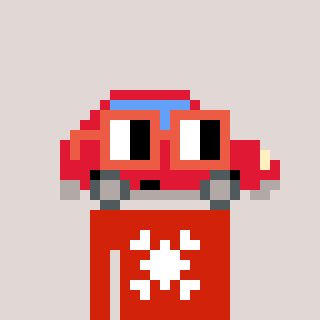
a pixel art character with square orange glasses, a car-shaped head and a red-colored body on a warm background